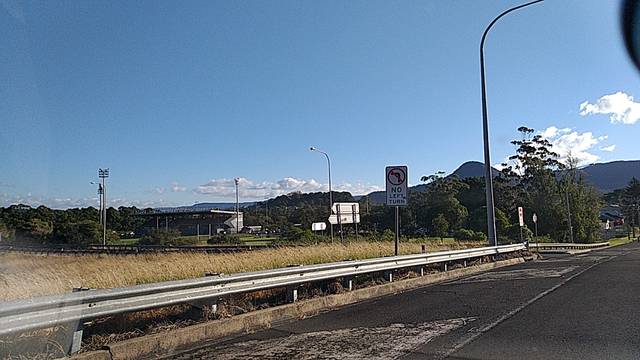
Region: Australia
Coordinates: -34.439, 150.866